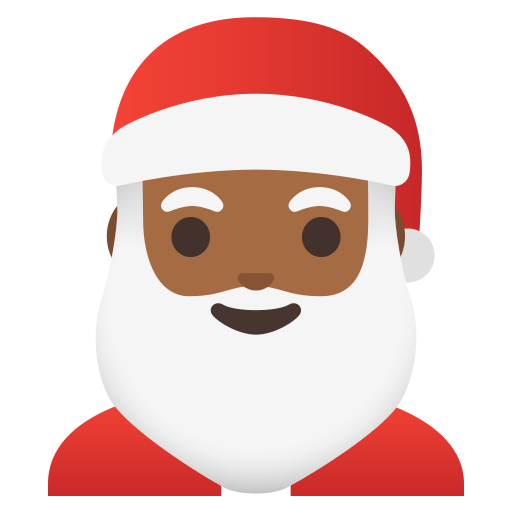
Emoji: 🎅🏾